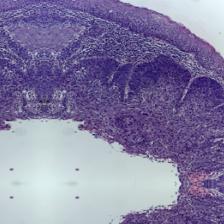
Diagnosis: OSCC